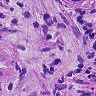
Metastatic tissue present: yes